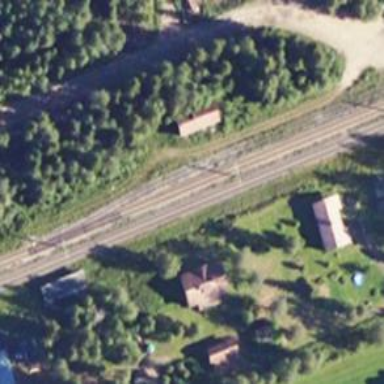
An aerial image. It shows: Wedge used for railway derailment.